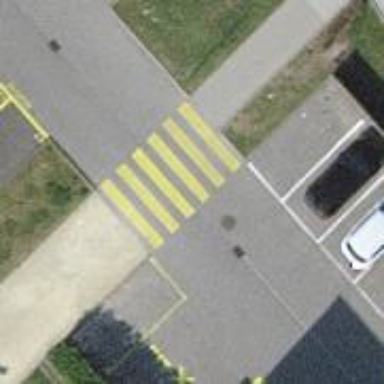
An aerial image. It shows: Marked road crossing.